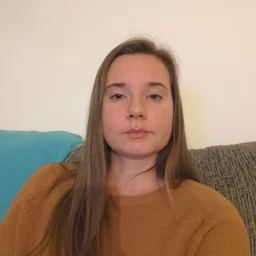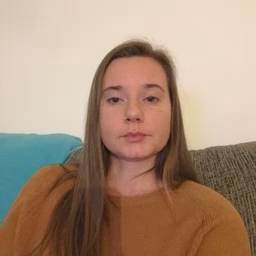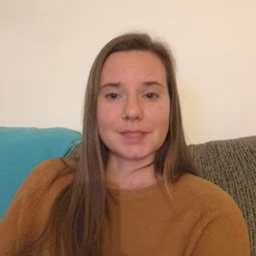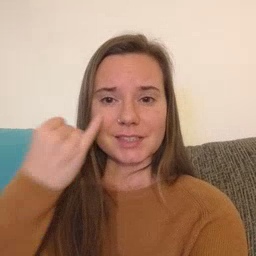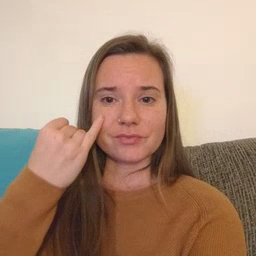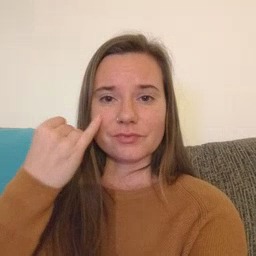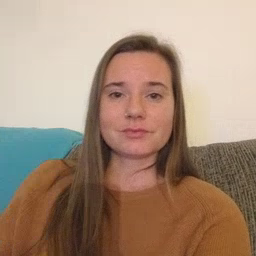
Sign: if